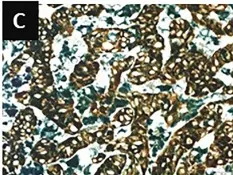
Histological findings. (D) MIB-1 staining (X400).
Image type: pathology (immunostaining)